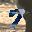
Label: 7